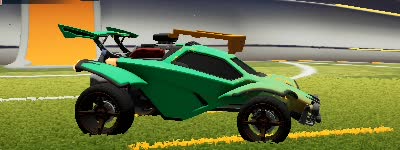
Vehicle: octane